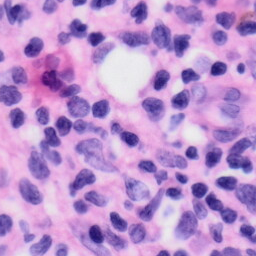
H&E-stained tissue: Skin